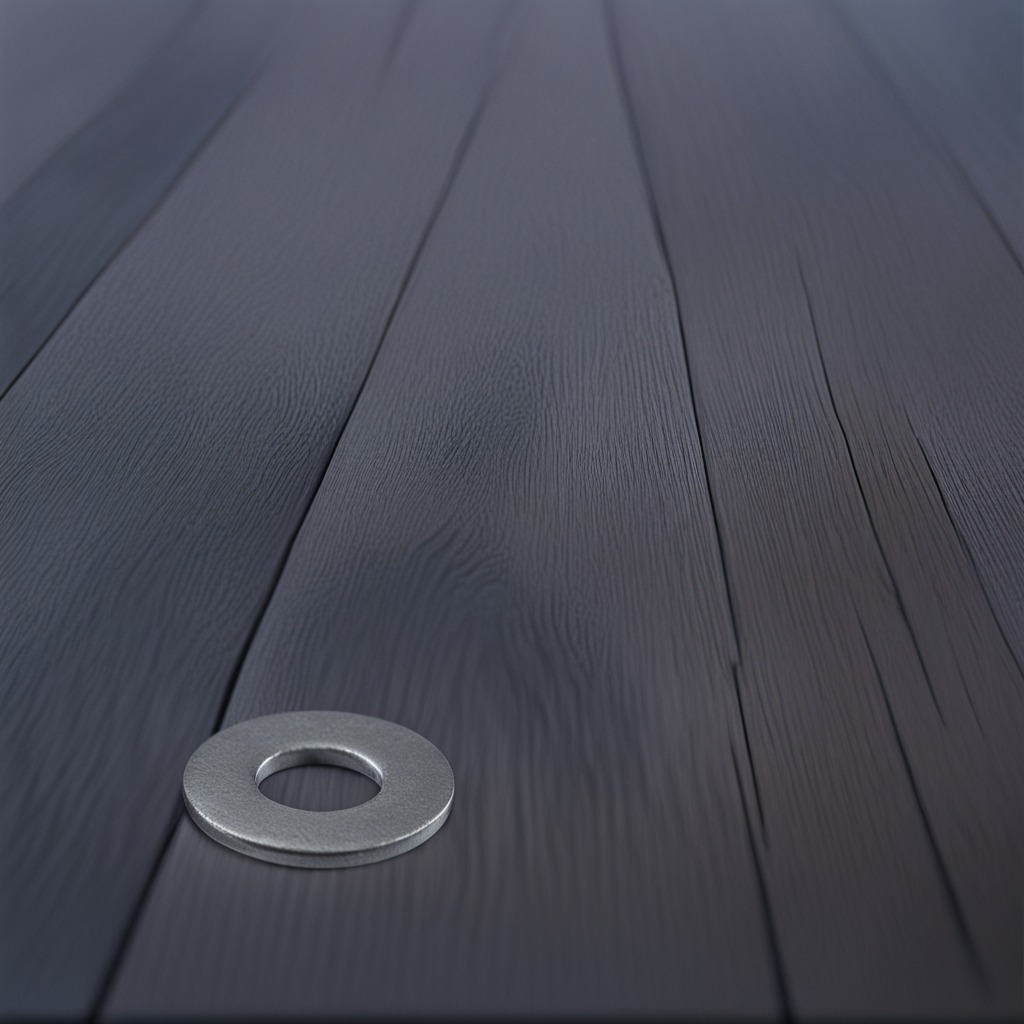
A flat metal washer is lying on a old table with faint burn marks in a small garage at twilight.